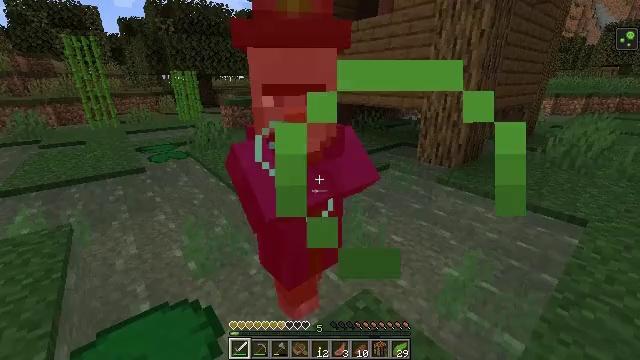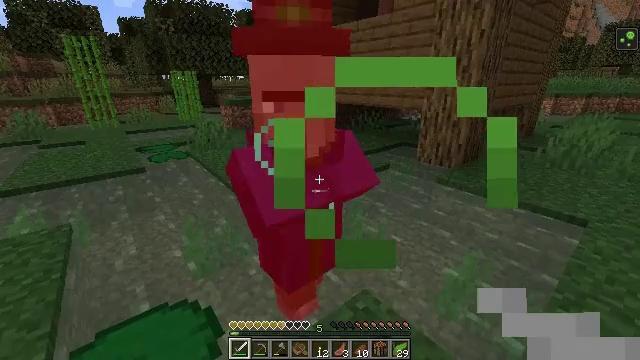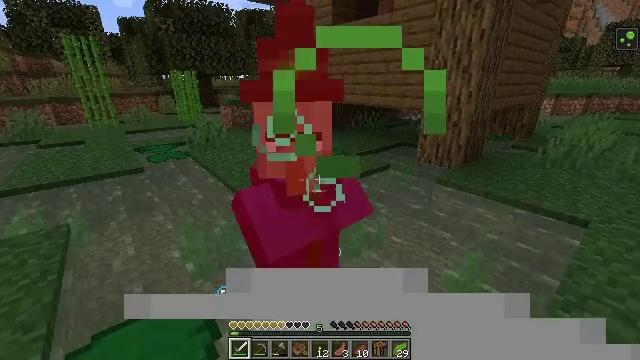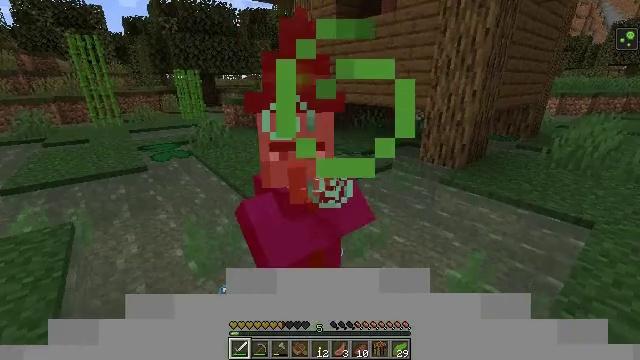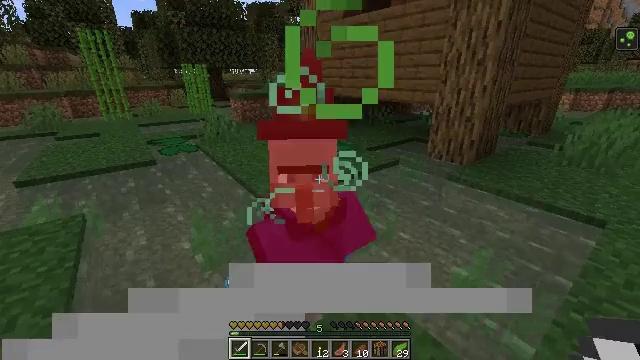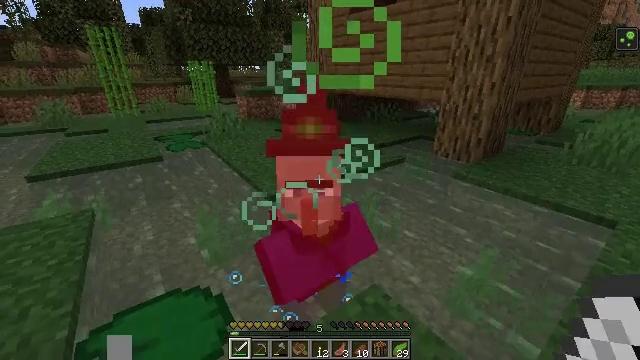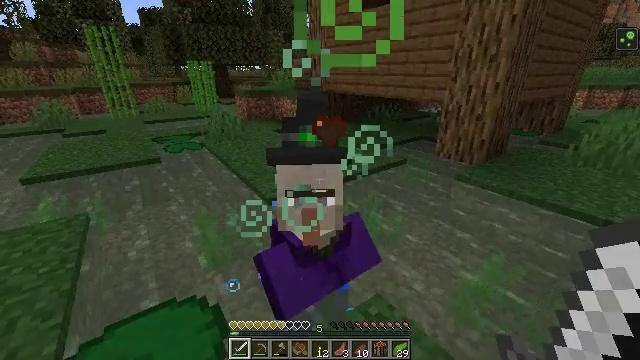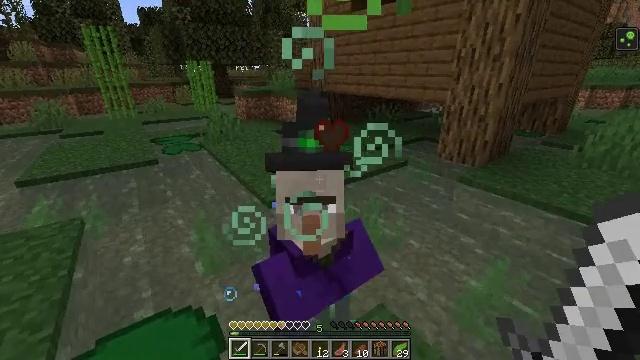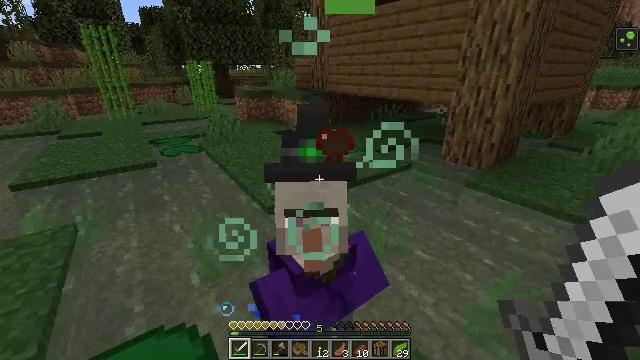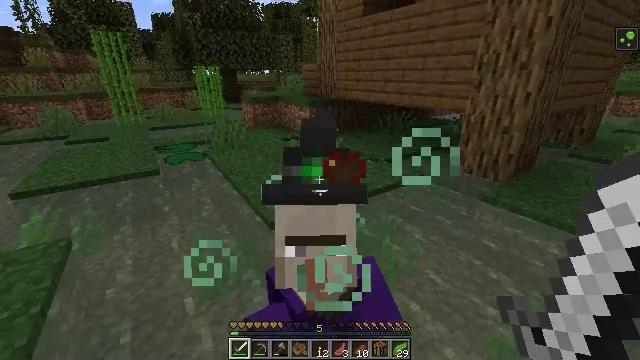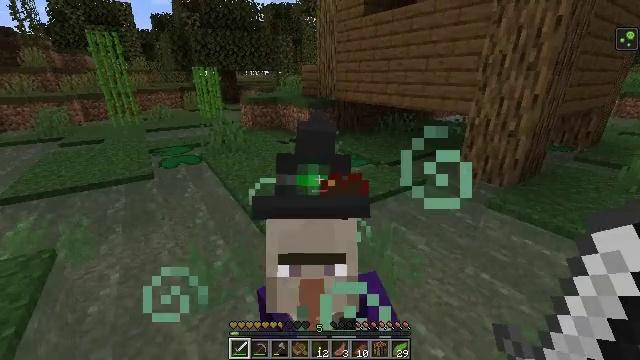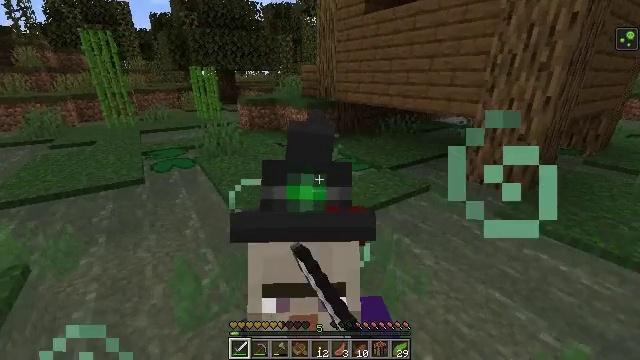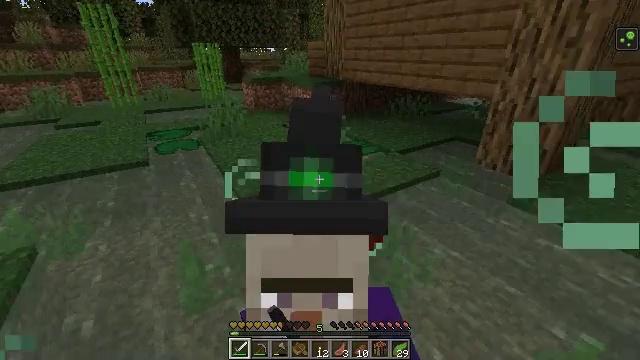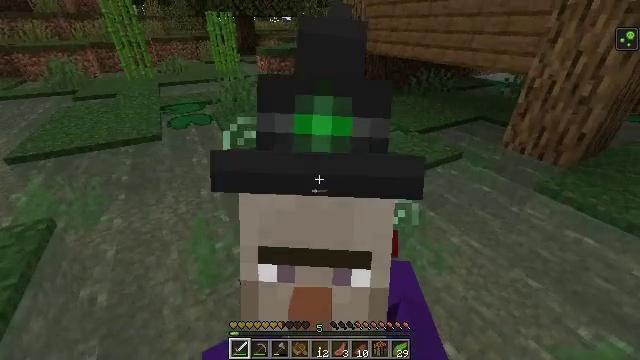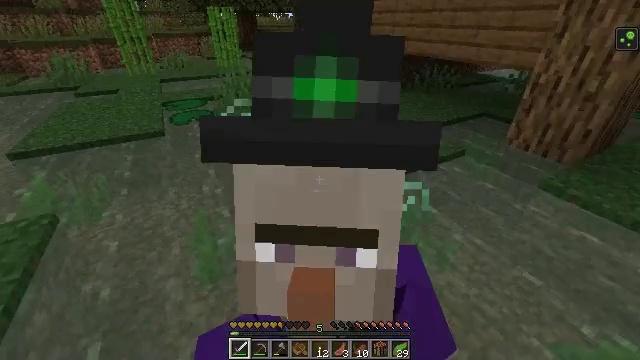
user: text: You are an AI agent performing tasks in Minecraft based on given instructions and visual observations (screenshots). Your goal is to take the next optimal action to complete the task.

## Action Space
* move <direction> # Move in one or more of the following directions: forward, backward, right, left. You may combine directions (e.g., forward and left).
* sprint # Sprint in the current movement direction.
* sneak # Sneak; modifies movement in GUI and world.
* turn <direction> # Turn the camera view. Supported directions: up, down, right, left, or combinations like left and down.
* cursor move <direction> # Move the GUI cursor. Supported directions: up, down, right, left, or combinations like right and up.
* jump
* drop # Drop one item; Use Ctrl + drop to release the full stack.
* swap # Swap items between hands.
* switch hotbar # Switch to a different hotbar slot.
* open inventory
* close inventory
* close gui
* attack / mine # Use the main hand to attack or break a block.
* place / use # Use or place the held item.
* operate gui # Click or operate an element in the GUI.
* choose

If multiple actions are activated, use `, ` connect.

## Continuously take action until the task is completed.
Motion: motion action
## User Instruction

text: Battle the witch.
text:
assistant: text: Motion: no_op
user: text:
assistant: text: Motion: no_op
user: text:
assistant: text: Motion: no_op
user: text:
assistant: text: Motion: turn left and down
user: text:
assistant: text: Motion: turn left
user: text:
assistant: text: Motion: move forward
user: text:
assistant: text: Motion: move forward
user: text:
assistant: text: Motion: move forward
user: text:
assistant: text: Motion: move forward, turn left and up
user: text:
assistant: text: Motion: move forward, attack / mine
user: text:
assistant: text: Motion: move forward, attack / mine
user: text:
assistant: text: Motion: turn left and down, attack / mine
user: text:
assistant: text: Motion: turn left and down
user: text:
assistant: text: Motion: no_op
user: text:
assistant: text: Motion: no_op